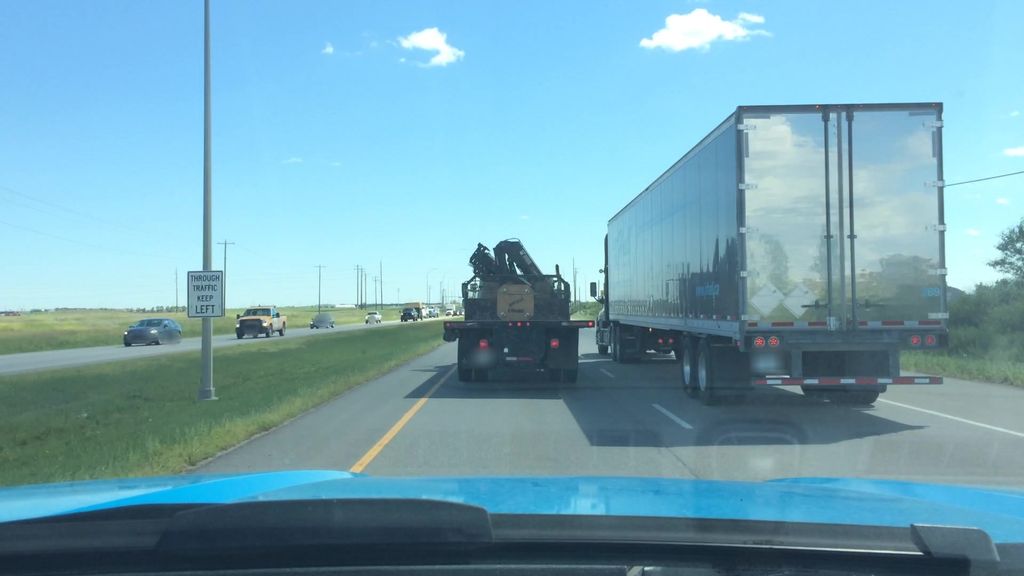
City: calgary